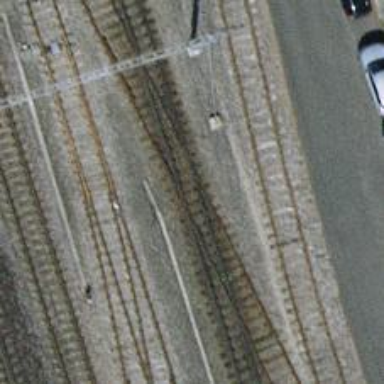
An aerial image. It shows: Railway yard with one track.